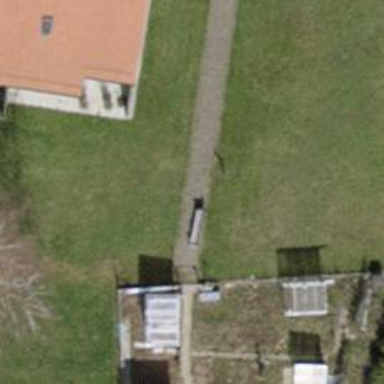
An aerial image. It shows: Bench.